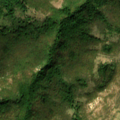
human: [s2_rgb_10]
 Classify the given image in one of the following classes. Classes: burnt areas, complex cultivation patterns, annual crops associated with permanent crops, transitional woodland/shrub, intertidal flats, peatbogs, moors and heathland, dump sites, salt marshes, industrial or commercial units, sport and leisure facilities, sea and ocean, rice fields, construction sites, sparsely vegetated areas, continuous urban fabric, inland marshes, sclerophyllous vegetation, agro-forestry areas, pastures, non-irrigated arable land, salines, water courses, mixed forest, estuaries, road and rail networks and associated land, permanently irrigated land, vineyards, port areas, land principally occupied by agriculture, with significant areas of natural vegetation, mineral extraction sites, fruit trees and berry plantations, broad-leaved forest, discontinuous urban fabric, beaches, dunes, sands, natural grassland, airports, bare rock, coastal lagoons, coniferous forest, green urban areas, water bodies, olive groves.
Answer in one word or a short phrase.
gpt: broad-leaved forest, transitional woodland/shrub